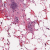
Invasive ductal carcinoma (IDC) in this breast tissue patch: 0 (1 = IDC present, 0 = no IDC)